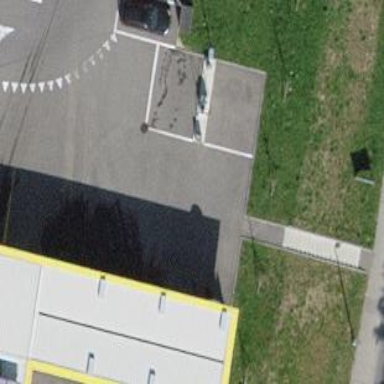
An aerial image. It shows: Car wash facility located inside building.